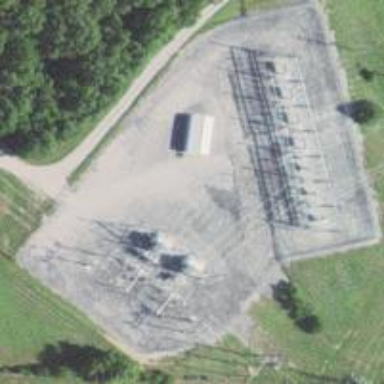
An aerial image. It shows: Distribution-level power substation.